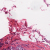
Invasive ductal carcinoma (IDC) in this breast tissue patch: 0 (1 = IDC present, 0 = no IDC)